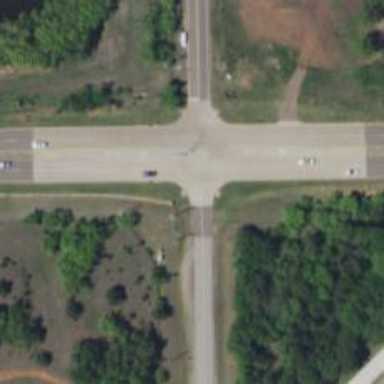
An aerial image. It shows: Stop road.